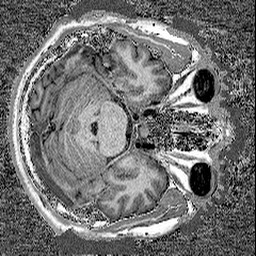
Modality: UNIT1
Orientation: axial
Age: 54
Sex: male
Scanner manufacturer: siemens
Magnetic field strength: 3 T
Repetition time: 3.13 s
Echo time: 0.00298 s